Question: I want to display listview in windowmanager.
By add listview to windowmanager. I have the view overlay in screen then when add,edit, delete item I will only work with adapter and notifydatasetchanged() method.
But I get problem, when delete the last item, I saw the log that delete success, but THIS ITEM STILL DISPLAY IN DESKTOP, although I remove the Listview from windowmanager, I do not know why it is?
here is my code:
Add listview :
'''
private void addNotificationView(final Context context) {
if (windowManager == null)
windowManager = (WindowManager) context
.getSystemService(Context.WINDOW_SERVICE);
// NotificationView[messageNumber] =
// LayoutInflater.from(context).inflate(
// R.layout.fr_alert, null);
lv = new ListView(context);
if (messageNumber == 0) {
lv.setLayoutParams(new LayoutParams(LayoutParams.MATCH_PARENT,
LayoutParams.WRAP_CONTENT));
lv.requestLayout();
lv.setBackgroundColor(Color.BLACK);
data.add(messageNumber + " <(^OO^)>");
adapter = new NotifyView(context, data);
lv.setAdapter(adapter);
} else {
data.add(messageNumber + " <(^OO^)>");
adapter.notifyDataSetChanged();
}
params = new WindowManager.LayoutParams(
WindowManager.LayoutParams.MATCH_PARENT,
WindowManager.LayoutParams.WRAP_CONTENT,
WindowManager.LayoutParams.TYPE_PHONE,
WindowManager.LayoutParams.FLAG_NOT_FOCUSABLE,
PixelFormat.TRANSPARENT);
params.gravity = Gravity.TOP;
// | Gravity.FILL_HORIZONTAL;
params.x = 0;
params.y = 0;
// Logger.error("y asix: " + (messageNumber * notifyHeight));
//
((WindowManager) context.getSystemService(Context.WINDOW_SERVICE))
.addView(lv, params);
messageNumber++;
Logger.error("Added View");
}
'''
Adapter:
'''
@Override
public android.view.View getView(final int pos,
android.view.View convertView, ViewGroup parent) {
// TODO Auto-generated method stub
if (convertView == null)
convertView = LayoutInflater.from(mContext).inflate(
R.layout.fr_alert, parent, false);
LinearLayout lnl = (LinearLayout) convertView
.findViewById(R.id.bgTextContent);
lnl.setBackgroundColor(Color.parseColor("#000000"));
lnl.setAlpha((float) 0.9);
TextView tv = (TextView) convertView.findViewById(R.id.tvContent);
tv.setText("<(^OO^)> " + data.get(pos));
tv.setTextColor(Color.WHITE);
TextView tvDelete = (TextView) convertView
.findViewById(R.id.tvDelete);
tvDelete.setOnClickListener(new OnClickListener() {
@Override
public void onClick(View arg0) {
// TODO Auto-generated method stub
if (adapter.getCount() != 1) {
data.remove(pos);
adapter.notifyDataSetChanged();
} else {
// adapter = null;
messageNumber = 0;
destroynotification(mContext);
}
}
});
return convertView;
}
'''
Then when Adapter size = 0. I remove the listview, But it not woring too :(
'''
private void destroynotification(Context context) {
if (lv != null) {
((WindowManager) context.getSystemService(Context.WINDOW_SERVICE))
.removeView(lv);
Logger.error("Removed View, mess number = " + messageNumber);
}
}
'''
Please see the image, I clicked to delete the last item, the log show the destroyNotication() method is called. But this item still display here :(.

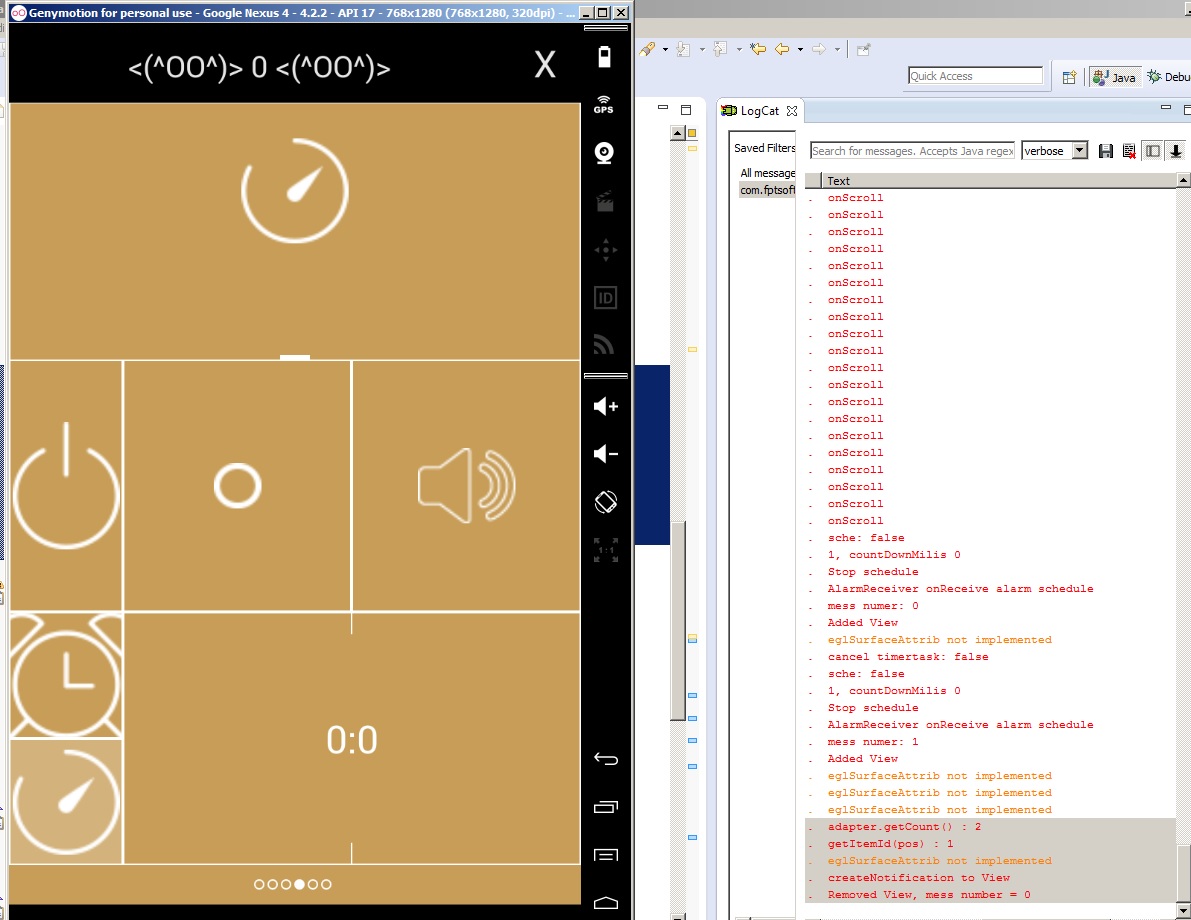
Answer: here you are creating new listview every time,
'''
lv = new ListView(context);
if (messageNumber == 0) {
lv.setLayoutParams(new LayoutParams(LayoutParams.MATCH_PARENT,
LayoutParams.WRAP_CONTENT));
lv.requestLayout();
lv.setBackgroundColor(Color.BLACK);
data.add(messageNumber + " <(^OO^)>");
adapter = new NotifyView(context, data);
lv.setAdapter(adapter);
} else {
data.add(messageNumber + " <(^OO^)>");
adapter.notifyDataSetChanged();
}
'''
change to this:
'''
if (messageNumber == 0) {
lv = new ListView(context);
lv.setLayoutParams(new LayoutParams(LayoutParams.MATCH_PARENT,
LayoutParams.WRAP_CONTENT));
lv.requestLayout();
lv.setBackgroundColor(Color.BLACK);
data.add(messageNumber + " <(^OO^)>");
adapter = new NotifyView(context, data);
lv.setAdapter(adapter);
} else {
data.add(messageNumber + " <(^OO^)>");
adapter.notifyDataSetChanged();
}
'''
means create one list view and add items to the list view, if you want to remove the list view use your code. like this:
'''
private void destroynotification(Context context) {
if (lv != null) {
((WindowManager) context.getSystemService(Context.WINDOW_SERVICE))
.removeView(lv);
Logger.error("Removed View, mess number = " + messageNumber);
}
}
'''
you are creating one list view and add the that to window manager. but you are removing different view from the window manager, that is the problem.